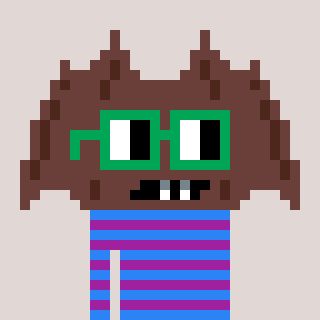
a pixel art character with square green glasses, a bat-shaped head and a magenta-colored body on a warm background